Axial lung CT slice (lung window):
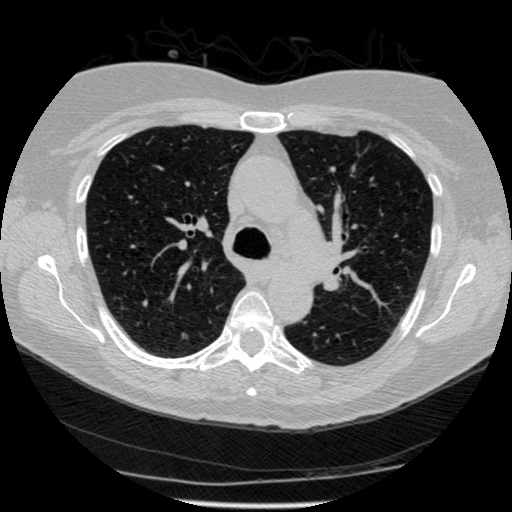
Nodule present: no